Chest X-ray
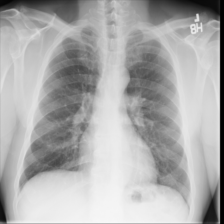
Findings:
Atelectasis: negative
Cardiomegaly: negative
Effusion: negative
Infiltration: negative
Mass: negative
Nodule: negative
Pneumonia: negative
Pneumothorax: negative
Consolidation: negative
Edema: negative
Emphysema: negative
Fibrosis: negative
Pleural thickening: negative
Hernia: negative